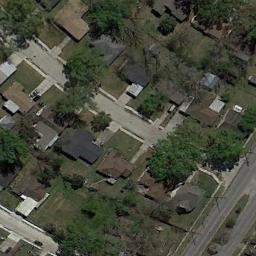
Label: residential